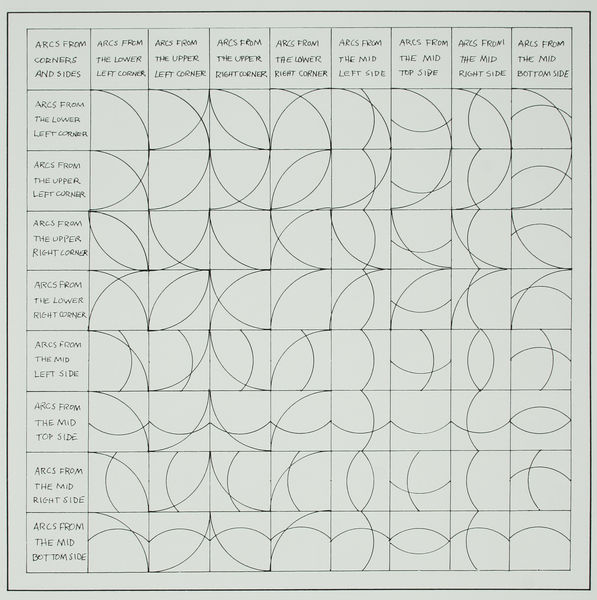
Titel: Arcs from Corners and Sides
Künstler: Sol Lewitt
Standort: Amsterdam
Institution: Stedelijk Museum
Schlagwörter: weiß, schwarz, skizze, zeichnung, karo, kreis, schrift, bogen, linien, kuppel, rechtecke, bögen, segment, kreise, entwurf, halbkreis, halbrund, quadrate, plan, kästchen, quadrat, rundungen, tabelle, halbbögen, zirkel, liste, bogensegment, viertelbögen